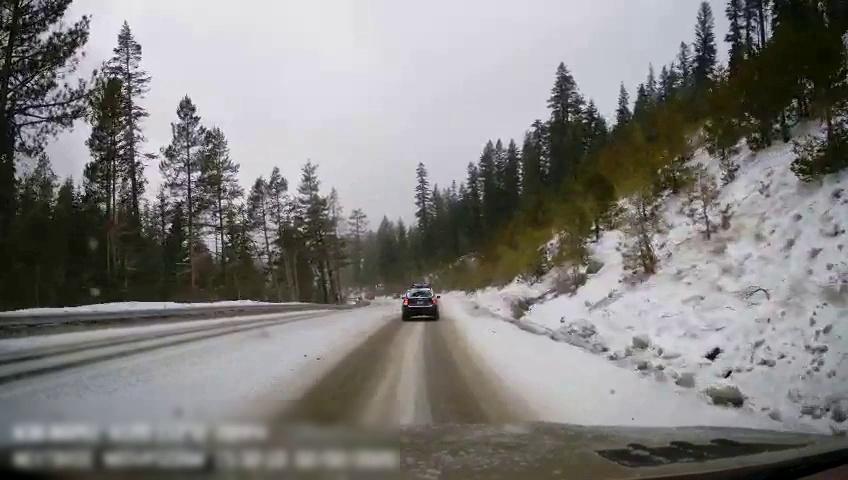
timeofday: Day
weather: Snowy
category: Drivable Space
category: Vehicles | Car